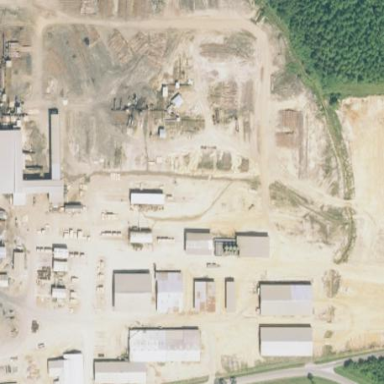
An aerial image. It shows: Industrial area dedicated to sawmill.